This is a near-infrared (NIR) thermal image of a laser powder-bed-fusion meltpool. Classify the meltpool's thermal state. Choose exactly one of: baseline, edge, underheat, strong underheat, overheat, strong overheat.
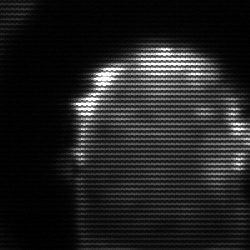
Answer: baseline